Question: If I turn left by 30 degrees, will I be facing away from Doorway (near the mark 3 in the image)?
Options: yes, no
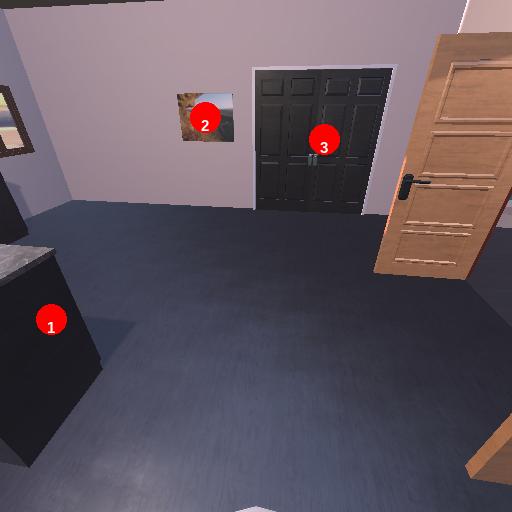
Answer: yes